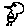
Label: bird